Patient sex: M
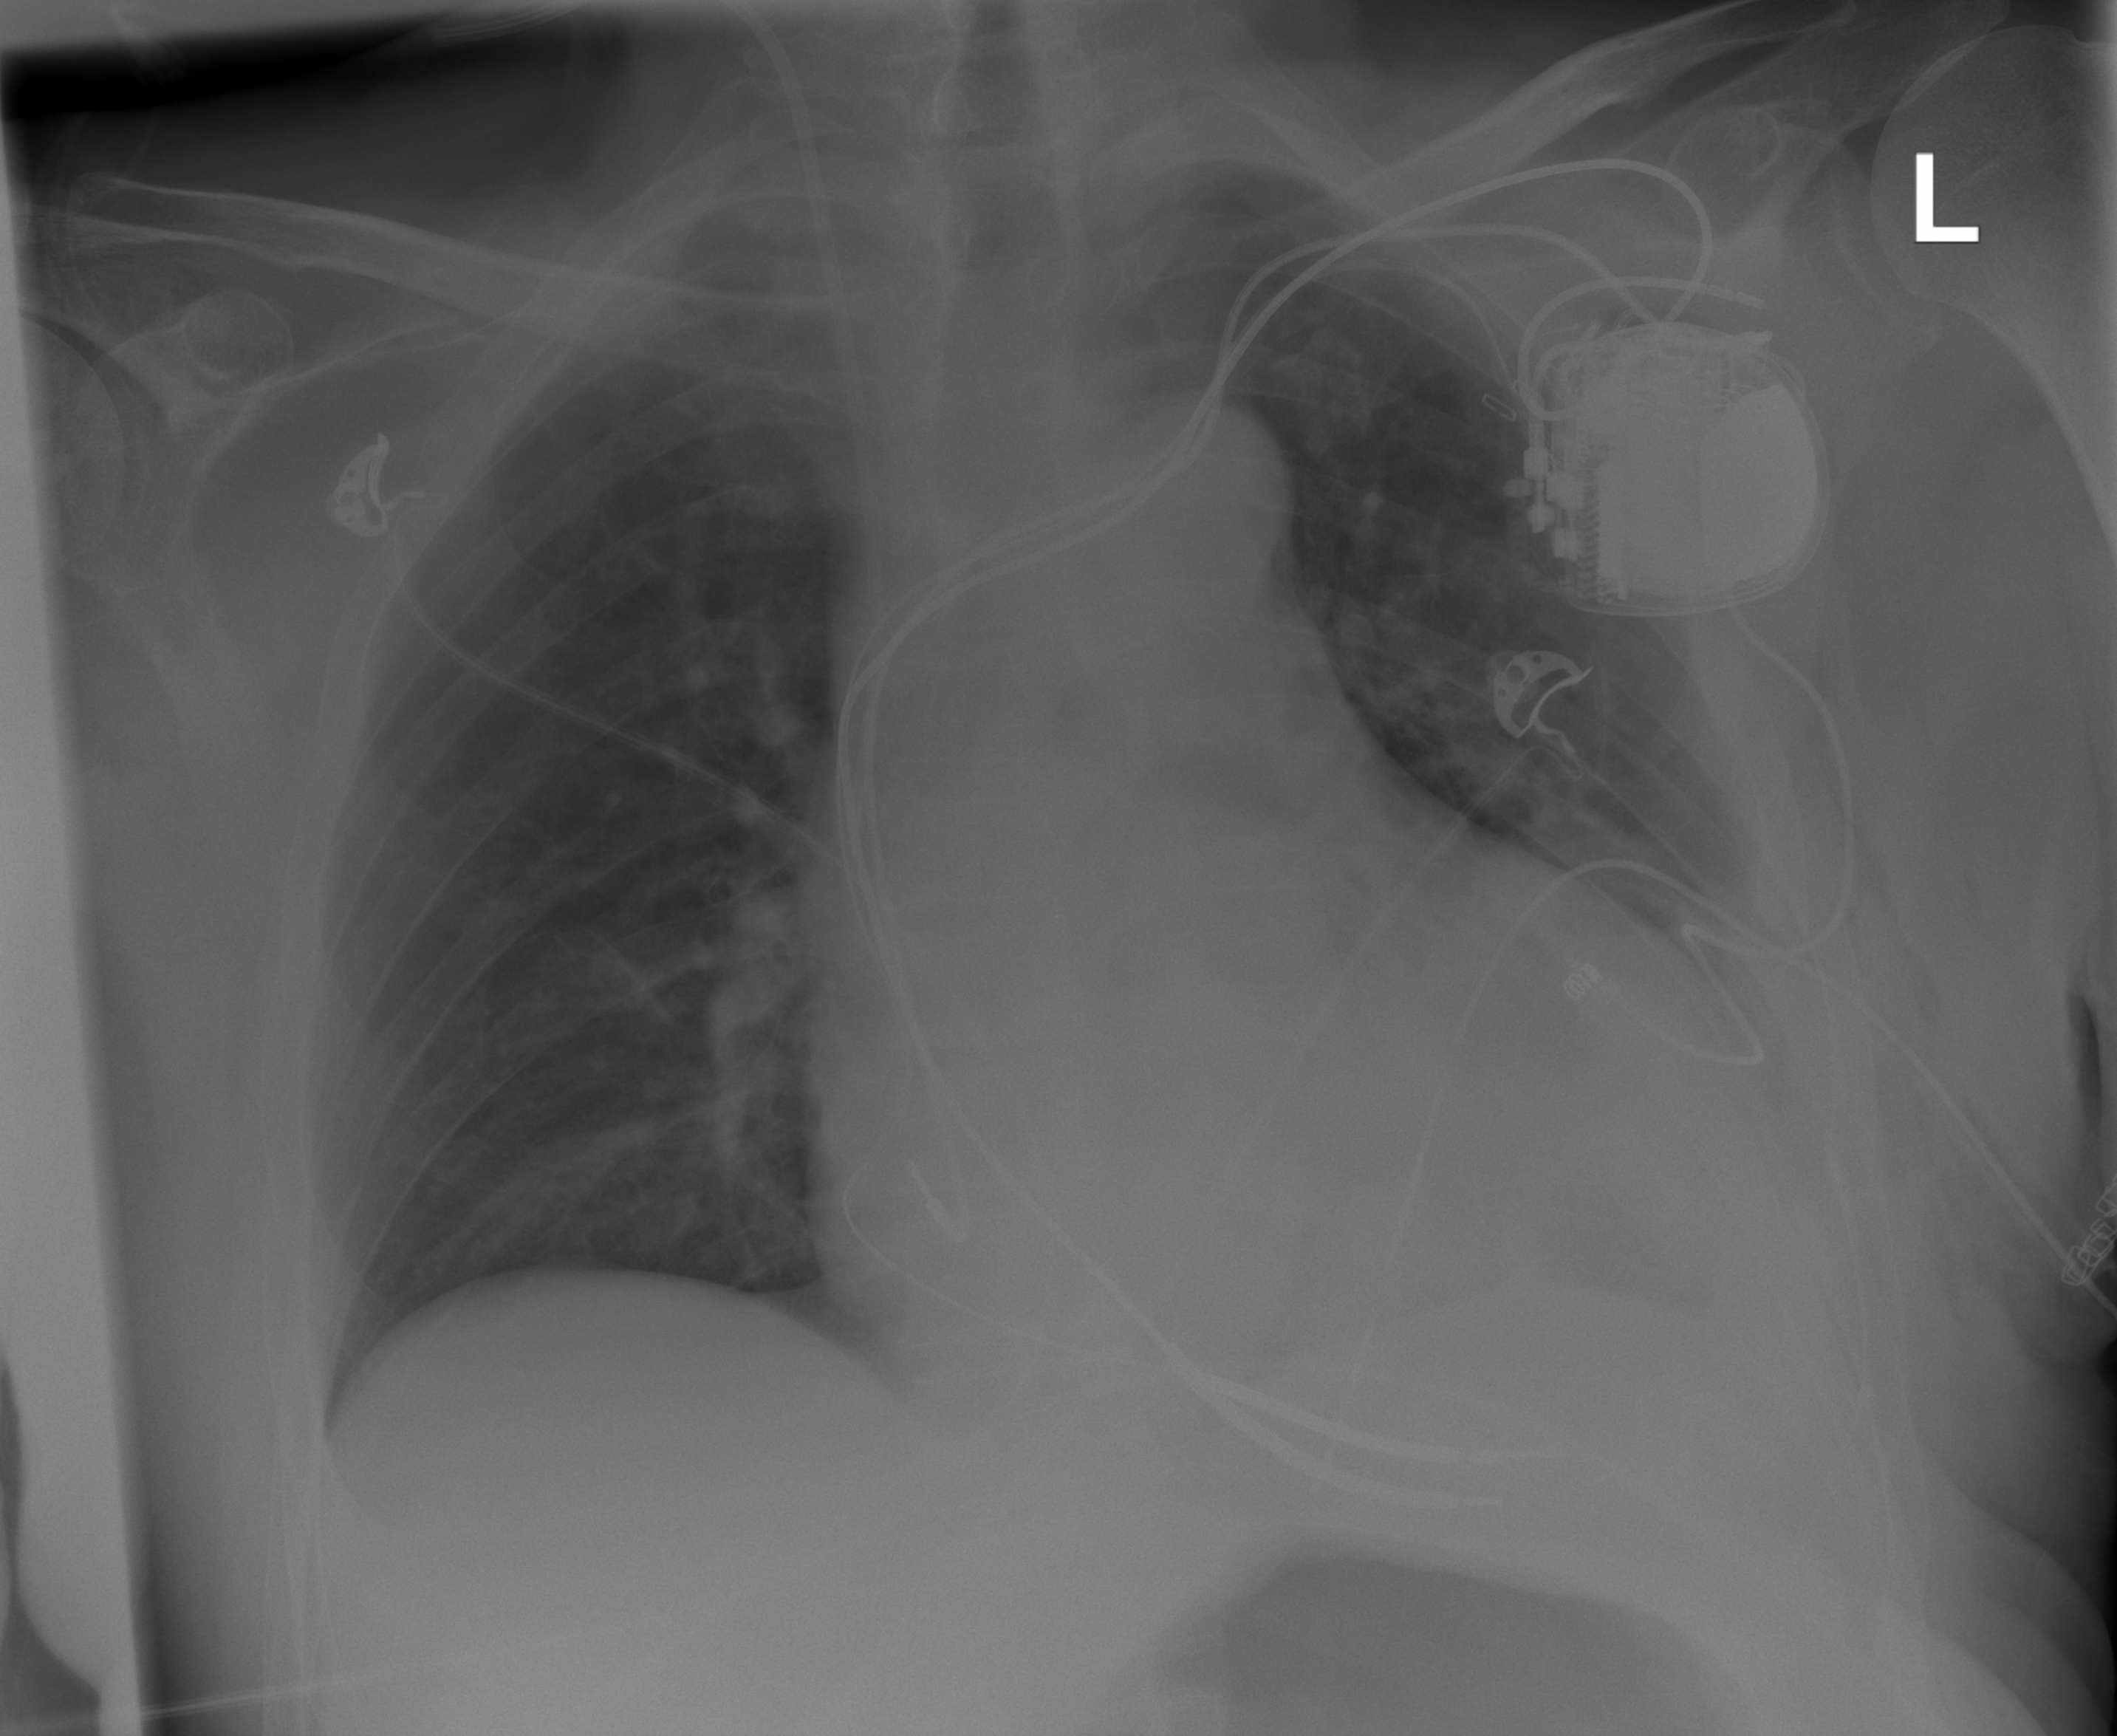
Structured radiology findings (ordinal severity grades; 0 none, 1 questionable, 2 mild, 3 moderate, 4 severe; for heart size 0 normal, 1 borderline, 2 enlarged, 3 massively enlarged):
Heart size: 2
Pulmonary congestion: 0
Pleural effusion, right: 0
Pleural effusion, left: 2
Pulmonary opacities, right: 0
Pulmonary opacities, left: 0
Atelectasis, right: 2
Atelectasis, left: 2